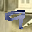
Label: 9